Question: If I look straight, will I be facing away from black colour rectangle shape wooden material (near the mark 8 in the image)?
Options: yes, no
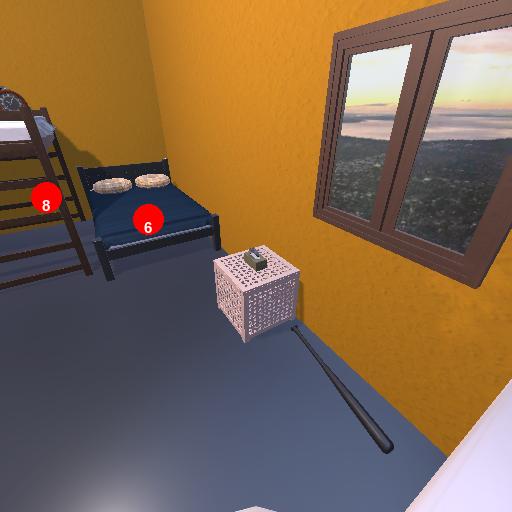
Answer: yes